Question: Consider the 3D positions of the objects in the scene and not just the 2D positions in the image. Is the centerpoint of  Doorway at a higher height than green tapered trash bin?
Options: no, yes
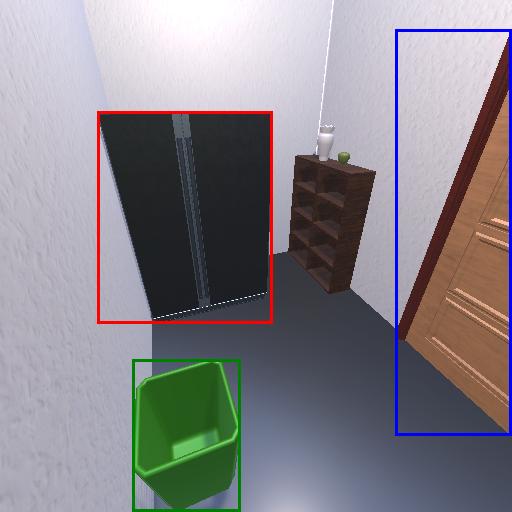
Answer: no